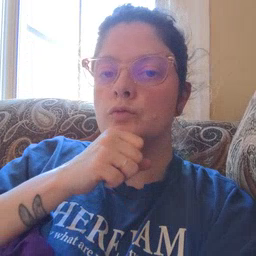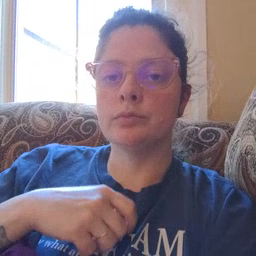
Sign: orange